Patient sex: M
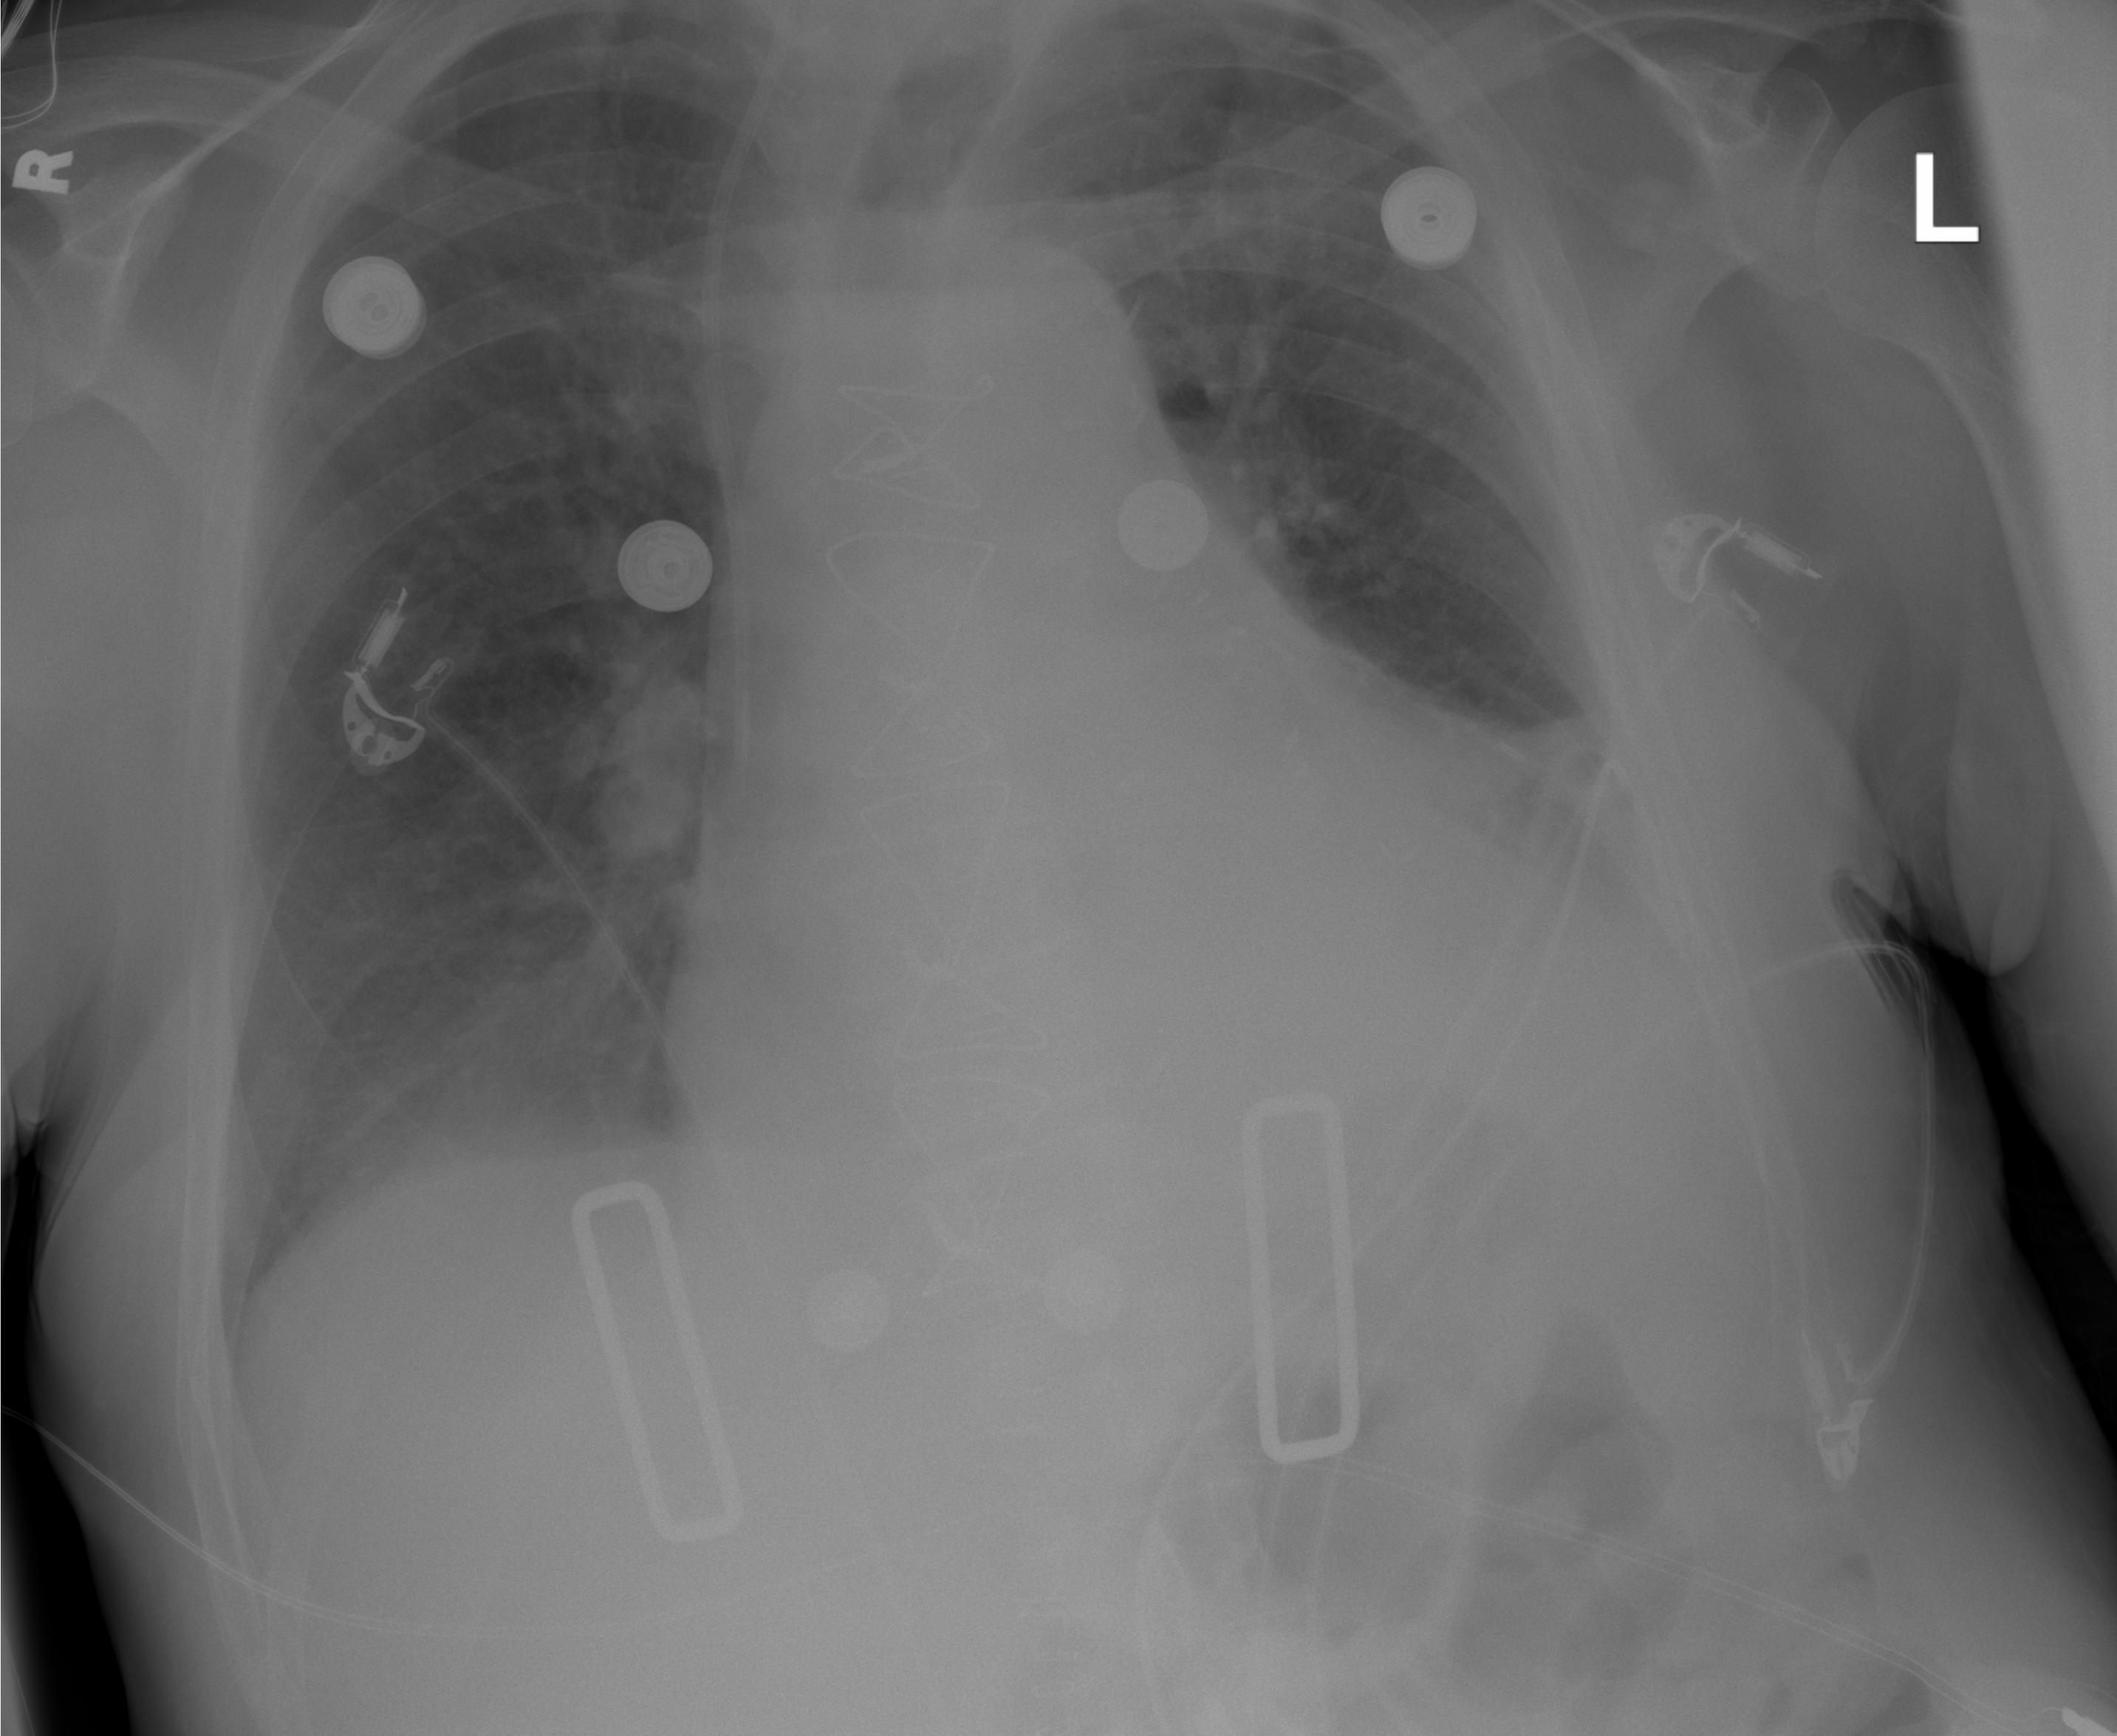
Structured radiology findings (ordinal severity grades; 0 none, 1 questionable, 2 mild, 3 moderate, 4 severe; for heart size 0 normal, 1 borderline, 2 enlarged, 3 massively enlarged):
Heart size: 2
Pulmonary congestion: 0
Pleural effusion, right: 0
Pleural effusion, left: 0
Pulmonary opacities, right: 1
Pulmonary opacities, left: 1
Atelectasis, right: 2
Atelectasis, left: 2